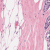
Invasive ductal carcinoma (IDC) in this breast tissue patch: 1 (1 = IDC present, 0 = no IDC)